Aerial crown-view tile of a tropical tree (Barro Colorado Island, Panama), acquired 20241216:
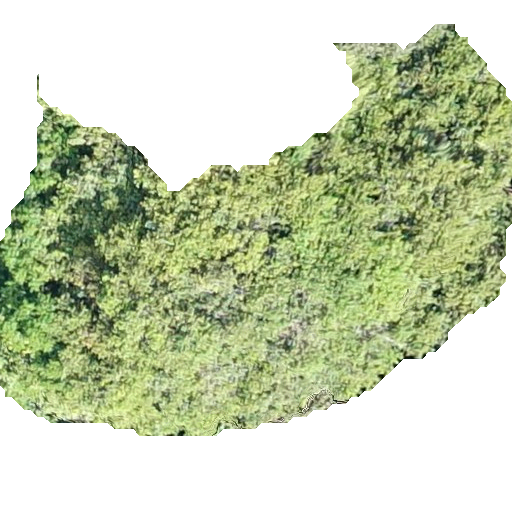
Species: Sloanea terniflora
GBIF accepted scientific name: Sloanea terniflora
Crown area: 206.425 m²